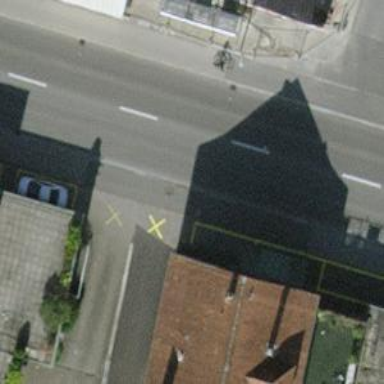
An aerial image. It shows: Asphalt sidewalk.